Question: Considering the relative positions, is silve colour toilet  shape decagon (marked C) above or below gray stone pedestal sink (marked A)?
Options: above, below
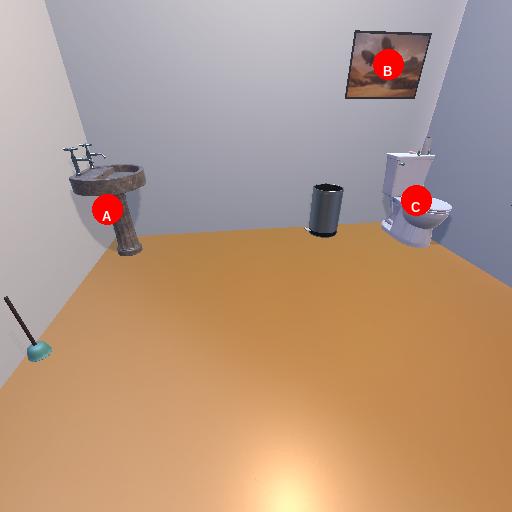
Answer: above